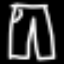
Label: pants